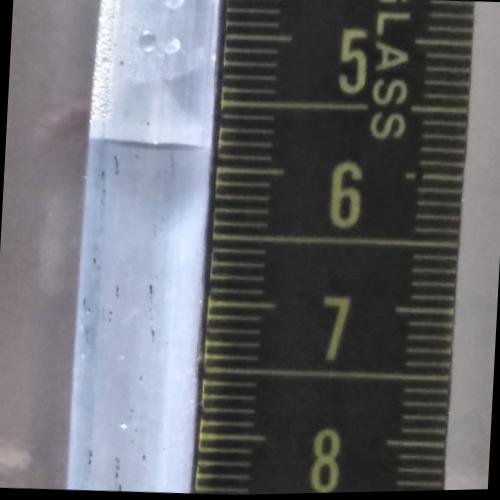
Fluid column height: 5.8 cm